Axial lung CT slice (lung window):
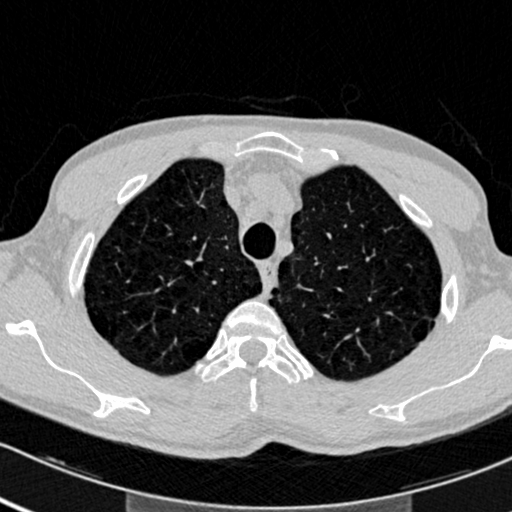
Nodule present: no